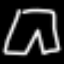
Label: pants